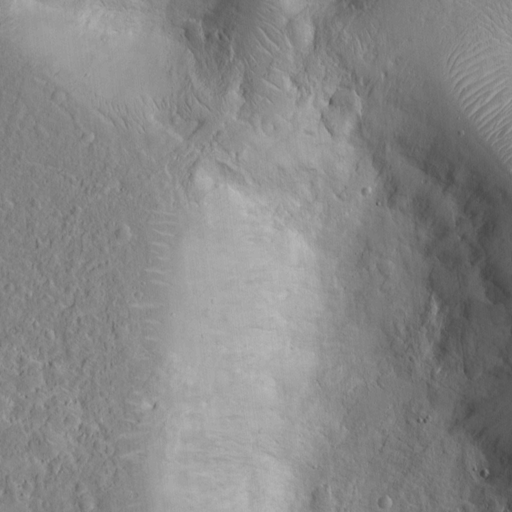
Objects detected: cone, cone, cone